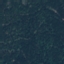
Label: Forest